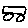
Label: car